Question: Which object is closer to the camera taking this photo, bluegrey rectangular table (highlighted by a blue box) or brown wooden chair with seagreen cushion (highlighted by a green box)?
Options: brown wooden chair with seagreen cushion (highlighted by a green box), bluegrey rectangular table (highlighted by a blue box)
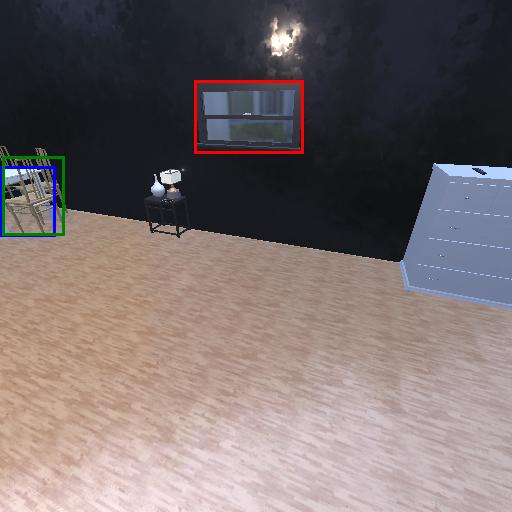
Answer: brown wooden chair with seagreen cushion (highlighted by a green box)